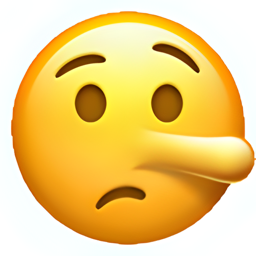
Name: lying face
Emoji: 🤥
Group: Smileys & Emotion
Sub-group: face-neutral-skeptical